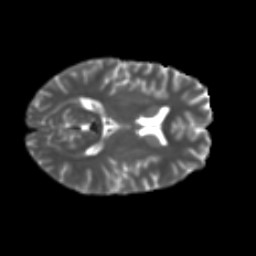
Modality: T2w
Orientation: axial
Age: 25
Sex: female
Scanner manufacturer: ge
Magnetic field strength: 3 T
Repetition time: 7.8 s
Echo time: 0.0608 s